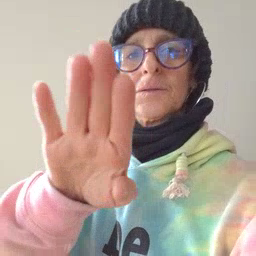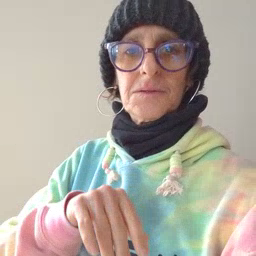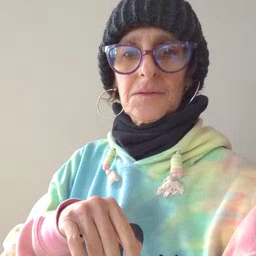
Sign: into